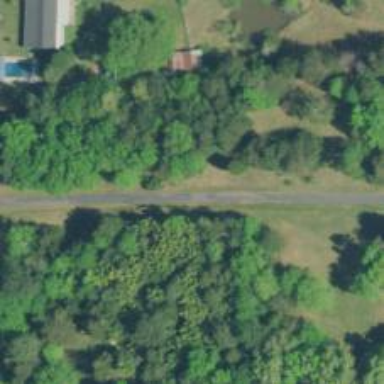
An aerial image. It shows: Driveway.